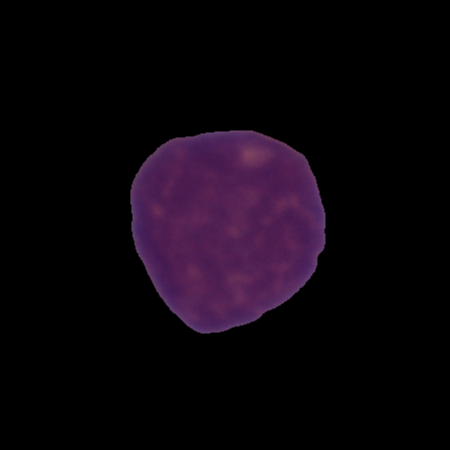
Label: healthy